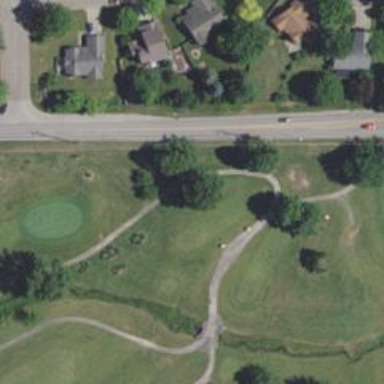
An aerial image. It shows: Path designated for golf carts.